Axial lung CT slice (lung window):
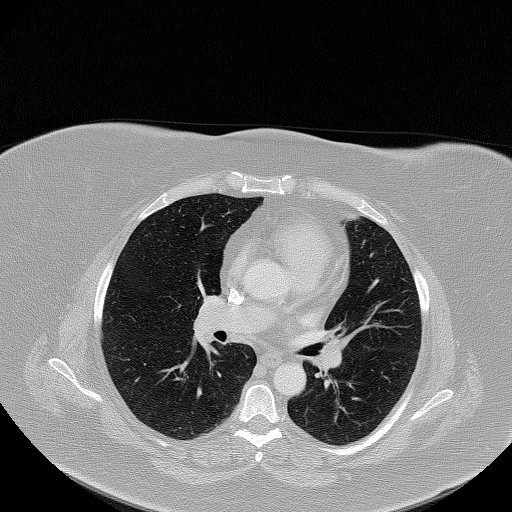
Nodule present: no